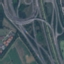
Land use / land cover class: Highway